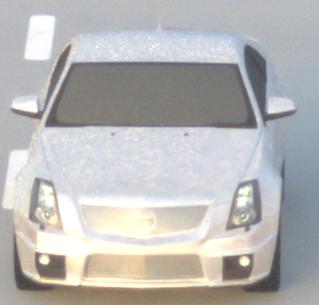
Make: Cadillac
Model: CTS-V
Detailed model: CTS-V (II) Limousine
Model produced from: 2008/11
Model produced until: 2010/12
Doors: 4
Color: white
Road condition: dry road
Daytime: dawn
Contrast: medium contrast